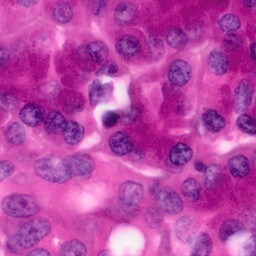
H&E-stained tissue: Pancreatic